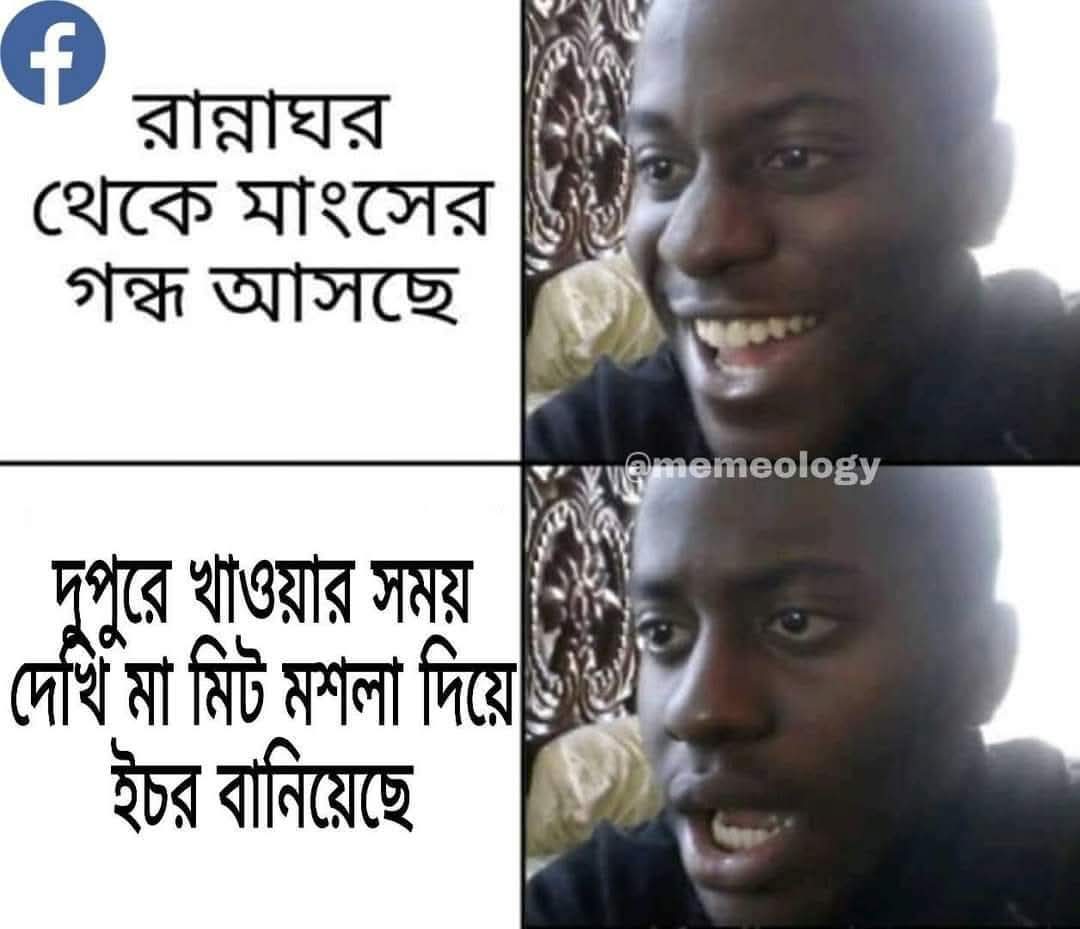
Text: রান্নাঘর থেকে মাংসের গন্ধ আসছে
দুপুরে খাওয়ার সময় দেখি মা মিট মশলা দিয়ে ইচর বানিয়েছে
Label: Non Hate